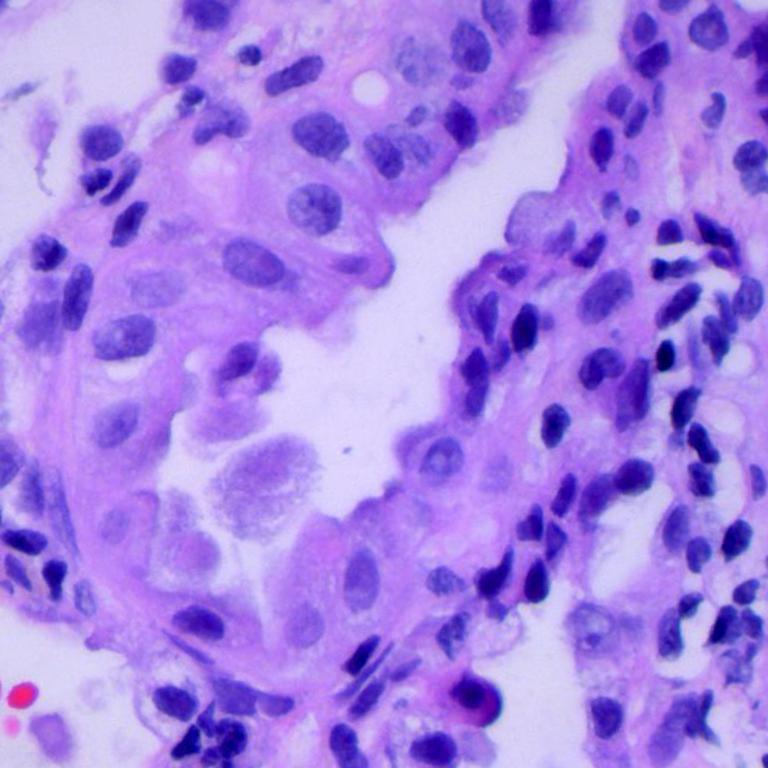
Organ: lung
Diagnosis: adenocarcinomas